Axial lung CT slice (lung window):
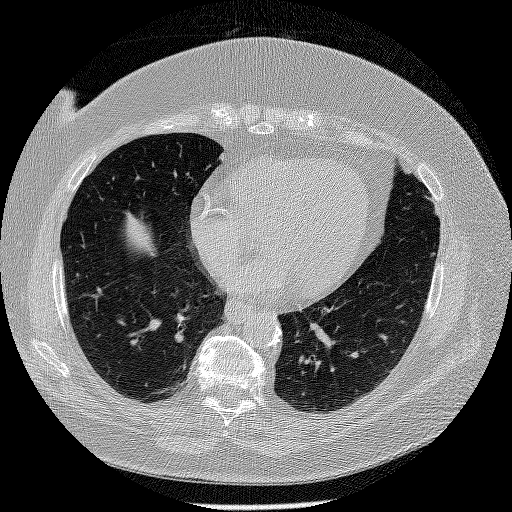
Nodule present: no